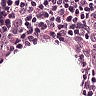
Metastatic tissue present: yes